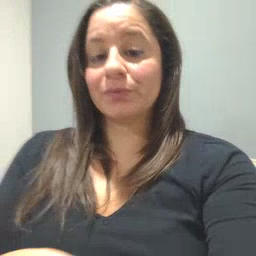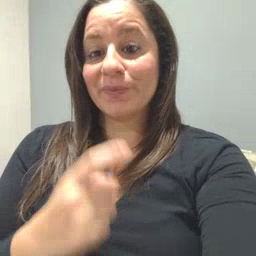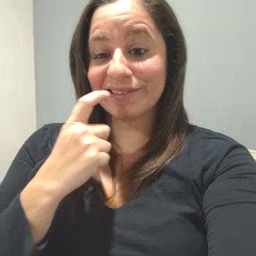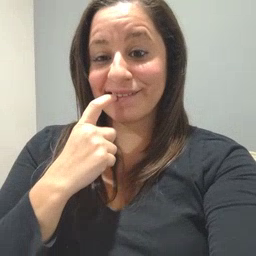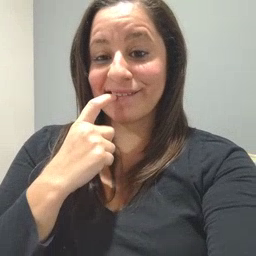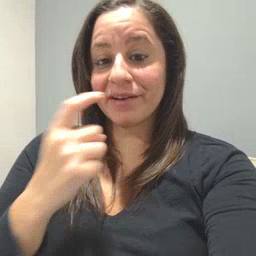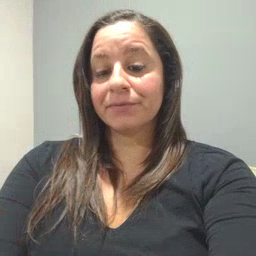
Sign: tooth